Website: home-depot
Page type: cart
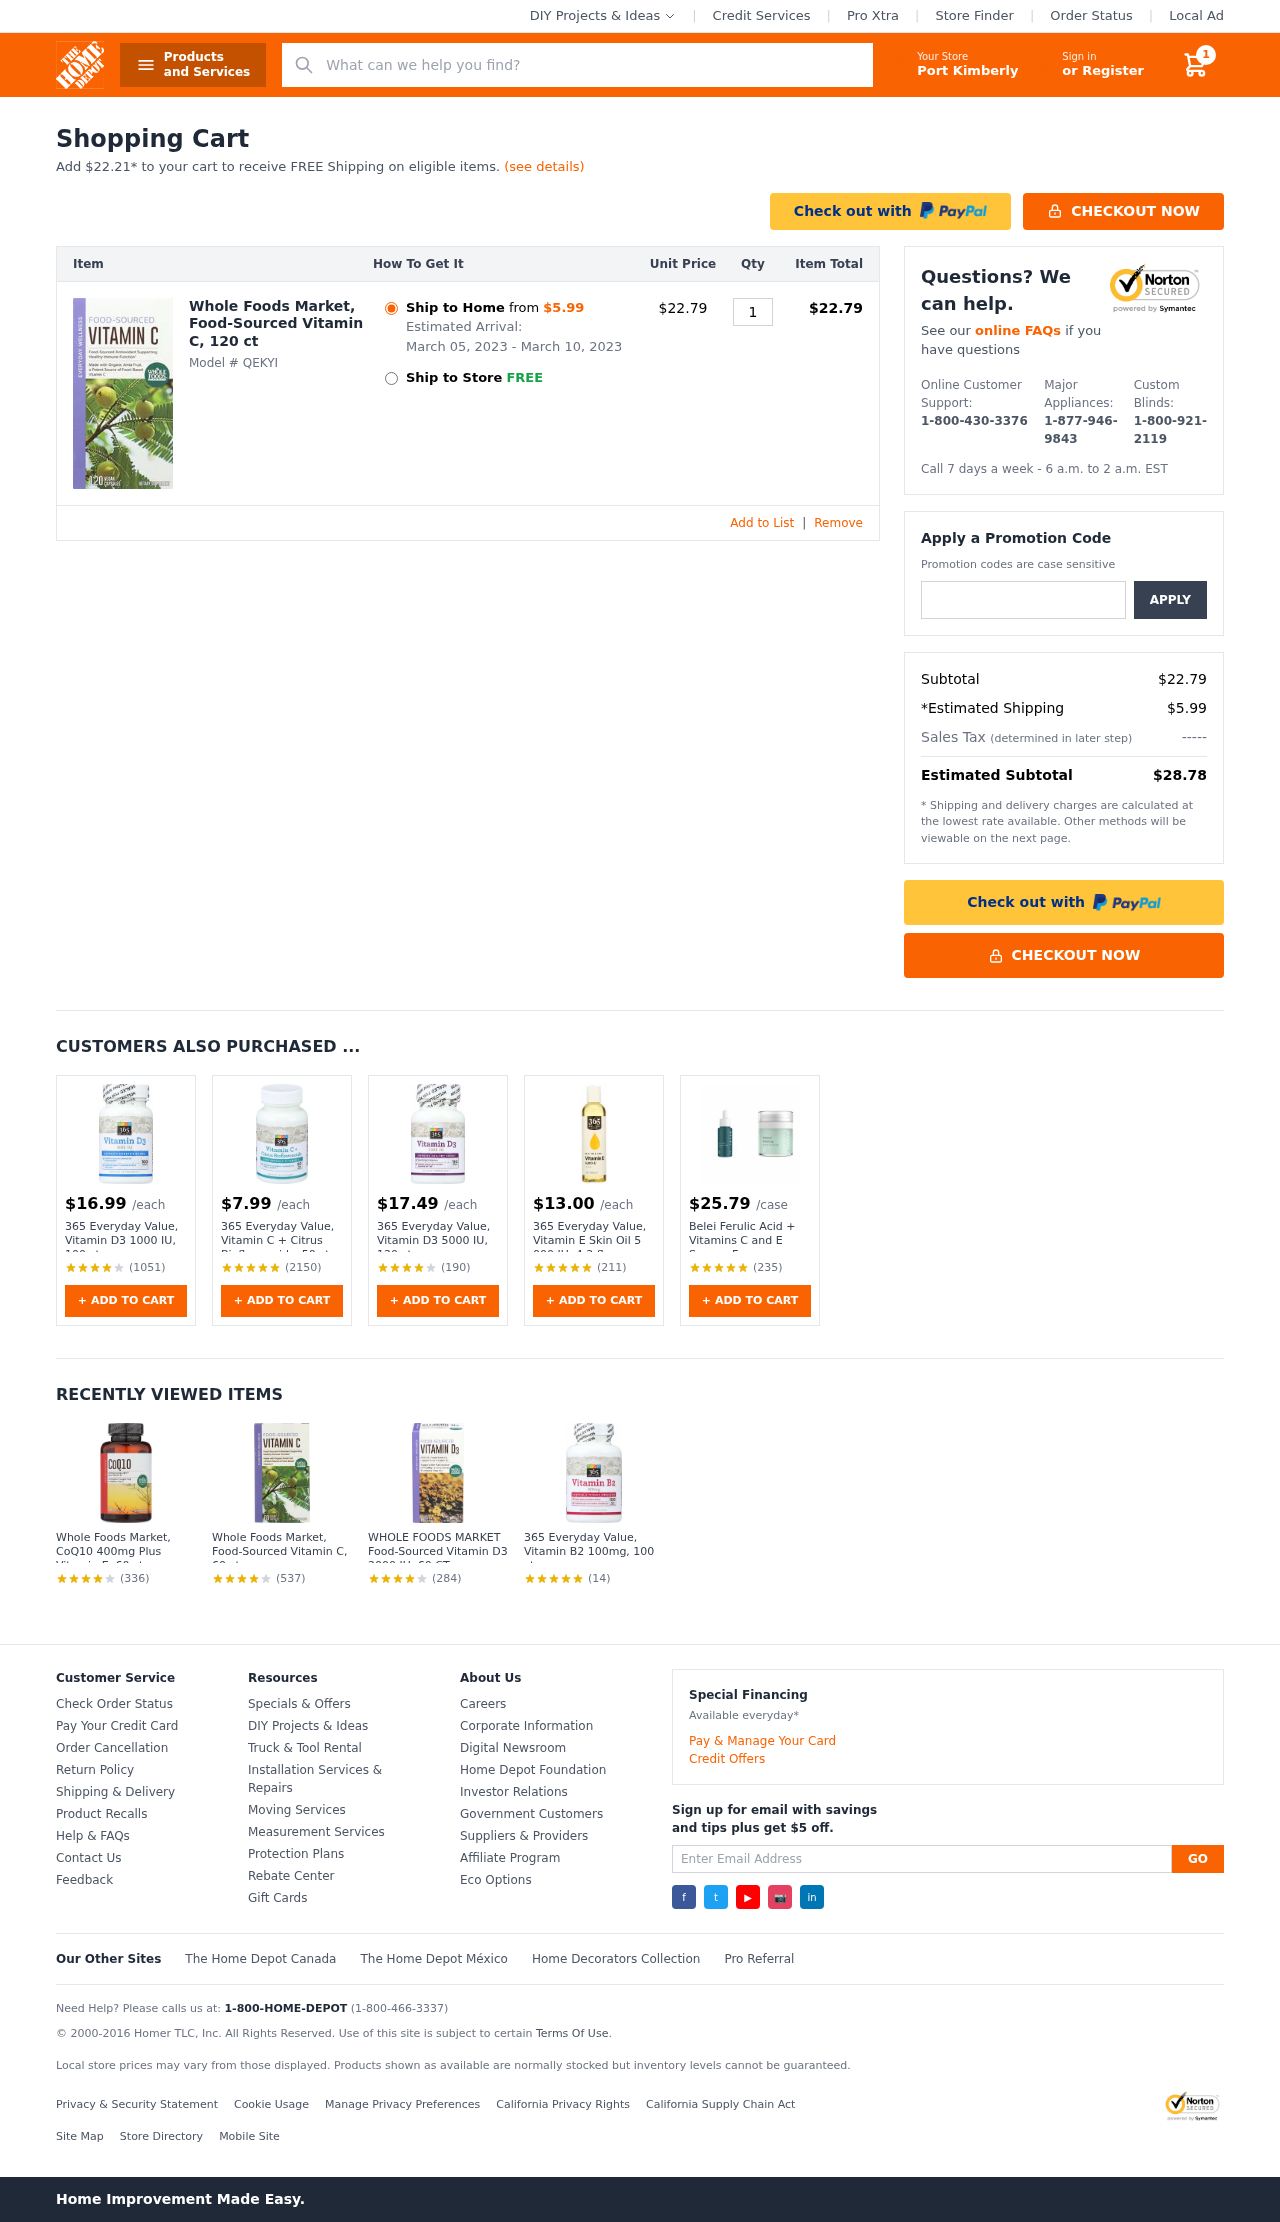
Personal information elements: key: PII_CITY
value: Port Kimberly
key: PII_PROMO_CODE
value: WINTER97
Product elements: key: PRODUCT1_NAME
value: Whole Foods Market, Food-Sourced Vitamin C, 120 ct
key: PRODUCT1_PRICE
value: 22.79
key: PRODUCT1_QUANTITY
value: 1
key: PRODUCT2_PRICE
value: $16.99
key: PRODUCT2_NAME
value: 365 Everyday Value, Vitamin D3 1000 IU, 100 ct
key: PRODUCT2_NUM_RATINGS
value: (1051)
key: PRODUCT3_PRICE
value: $7.99
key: PRODUCT3_NAME
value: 365 Everyday Value, Vitamin C + Citrus Bioflavonoids, 50 ct
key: PRODUCT3_NUM_RATINGS
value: (2150)
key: PRODUCT4_PRICE
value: $17.49
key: PRODUCT4_NAME
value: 365 Everyday Value, Vitamin D3 5000 IU, 120 ct
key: PRODUCT4_NUM_RATINGS
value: (190)
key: PRODUCT5_PRICE
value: $13.00
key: PRODUCT5_NAME
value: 365 Everyday Value, Vitamin E Skin Oil 5 000 IU, 4.2 fl oz
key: PRODUCT5_NUM_RATINGS
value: (211)
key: PRODUCT6_PRICE
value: $25.79
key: PRODUCT6_NAME
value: Belei Ferulic Acid + Vitamins C and E Serum, Fragrance Free, Paraben Free, 1 Fluid Ounce (30 mL) & R
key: PRODUCT6_NUM_RATINGS
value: (235)
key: PRODUCT7_NAME
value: Whole Foods Market, CoQ10 400mg Plus Vitamin E, 60 ct
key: PRODUCT7_NUM_RATINGS
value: (336)
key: PRODUCT8_NAME
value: Whole Foods Market, Food-Sourced Vitamin C, 60 ct
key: PRODUCT8_NUM_RATINGS
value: (537)
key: PRODUCT9_NAME
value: WHOLE FOODS MARKET Food-Sourced Vitamin D3 2000 IU, 60 CT
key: PRODUCT9_NUM_RATINGS
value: (284)
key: PRODUCT10_NAME
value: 365 Everyday Value, Vitamin B2 100mg, 100 ct
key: PRODUCT10_NUM_RATINGS
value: (14)
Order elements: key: ORDER_NUM_ITEMS
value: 1
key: AMOUNT_TO_FREE_SHIPPING
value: $22.21
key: ORDER_SHIPPING_DATE
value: March 05, 2023
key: ORDER_DELIVERY_DATE
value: March 10, 2023
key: ORDER_ITEM_TOTAL
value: $22.79
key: ORDER_SUBTOTAL
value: $22.79
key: ORDER_SHIPPING_COST
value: $5.99
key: ORDER_TOTAL
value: $28.78
Search elements: key: HEADER_SEARCH
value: What can we help you find?